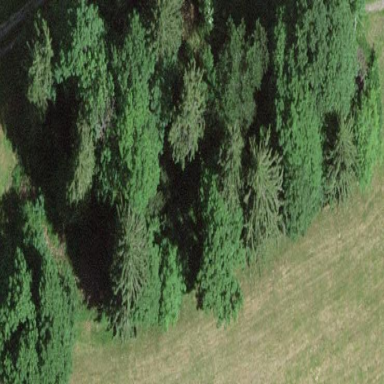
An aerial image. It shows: Mixed leaf-type forest area.